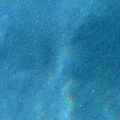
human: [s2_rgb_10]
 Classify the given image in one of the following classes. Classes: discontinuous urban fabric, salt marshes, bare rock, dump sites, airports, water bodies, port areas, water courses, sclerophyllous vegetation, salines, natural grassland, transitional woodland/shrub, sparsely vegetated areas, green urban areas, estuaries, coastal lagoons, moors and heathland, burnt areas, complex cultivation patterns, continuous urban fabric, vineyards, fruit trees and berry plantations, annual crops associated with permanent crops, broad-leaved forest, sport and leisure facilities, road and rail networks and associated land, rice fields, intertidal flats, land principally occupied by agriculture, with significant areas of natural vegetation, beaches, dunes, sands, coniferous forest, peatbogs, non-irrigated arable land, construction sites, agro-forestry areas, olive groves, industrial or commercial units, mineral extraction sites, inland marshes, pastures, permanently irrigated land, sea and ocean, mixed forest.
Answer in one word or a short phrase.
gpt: sea and ocean